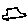
Label: car